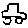
Label: car